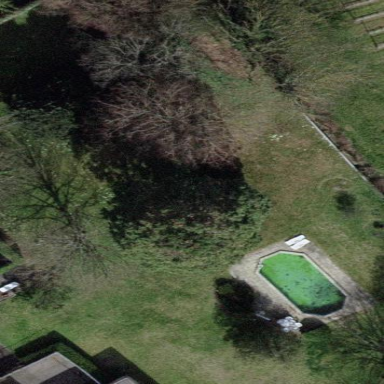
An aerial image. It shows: Garden surrounded by fence.